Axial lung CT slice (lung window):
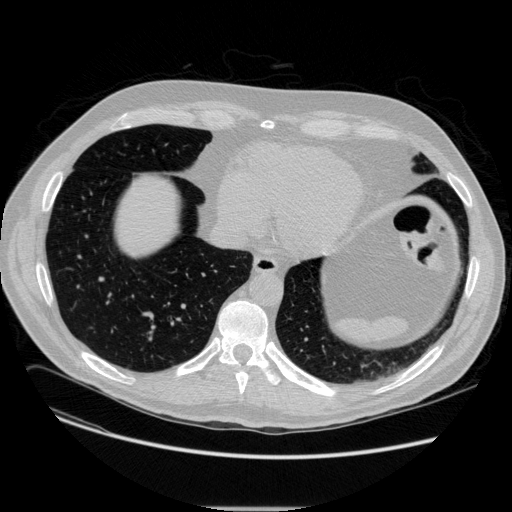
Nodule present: no